Question:
I am attempting to implement a custom search button by using an image button. In the image above, you can see the problem I am running into. I have searched many threads about this topic but cannot get mine fixed. Below is the css code contain both the text input (search input) and the image button (green image button). Any and all help is appreciated.
CSS:
'''
#search{
position: absolute;
right: 350px;
top: 10px;
vertical-align: middle;
}
'''
Html:
'''
<div id='search'>
<form action='searchquestions.php' method='post' >
<input type='text' name='searchValue' placeholder='search'>
<input type='image' src='searchbtn.png' alt='Submit' name='searchSubmit' height='20' width='20'>
</form>
</div>
'''
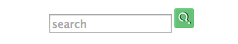
Answer: check this fiddle and see is this what you need
<URL>
'''
#search input[type="image"]{
position:relative;
top:5px;
}
'''